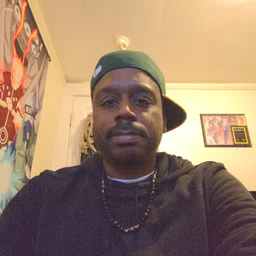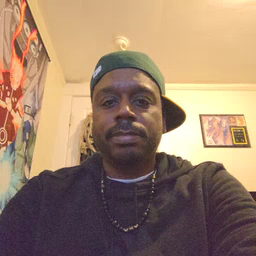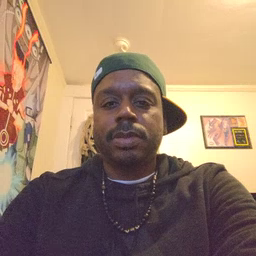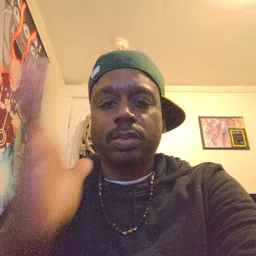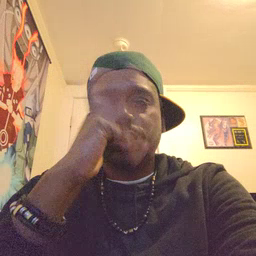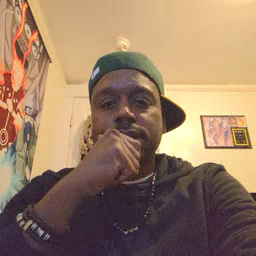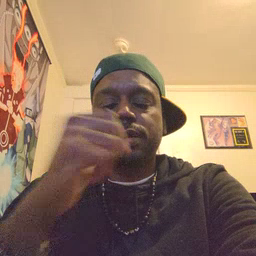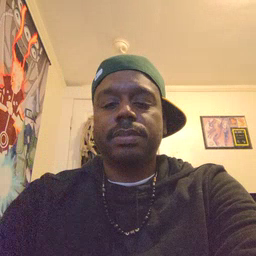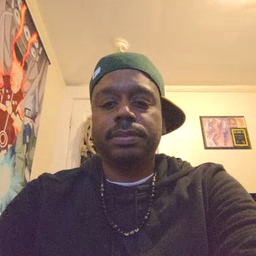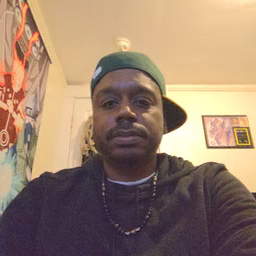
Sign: pretty